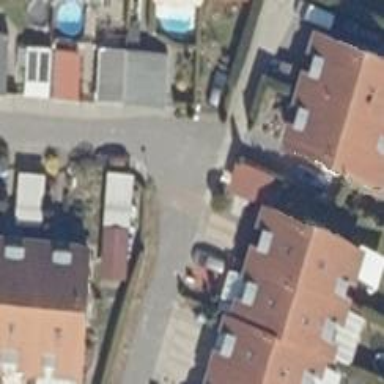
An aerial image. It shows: Asphalt road designated as living street.